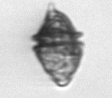
Label: Kryptoperidinium_triquetrum